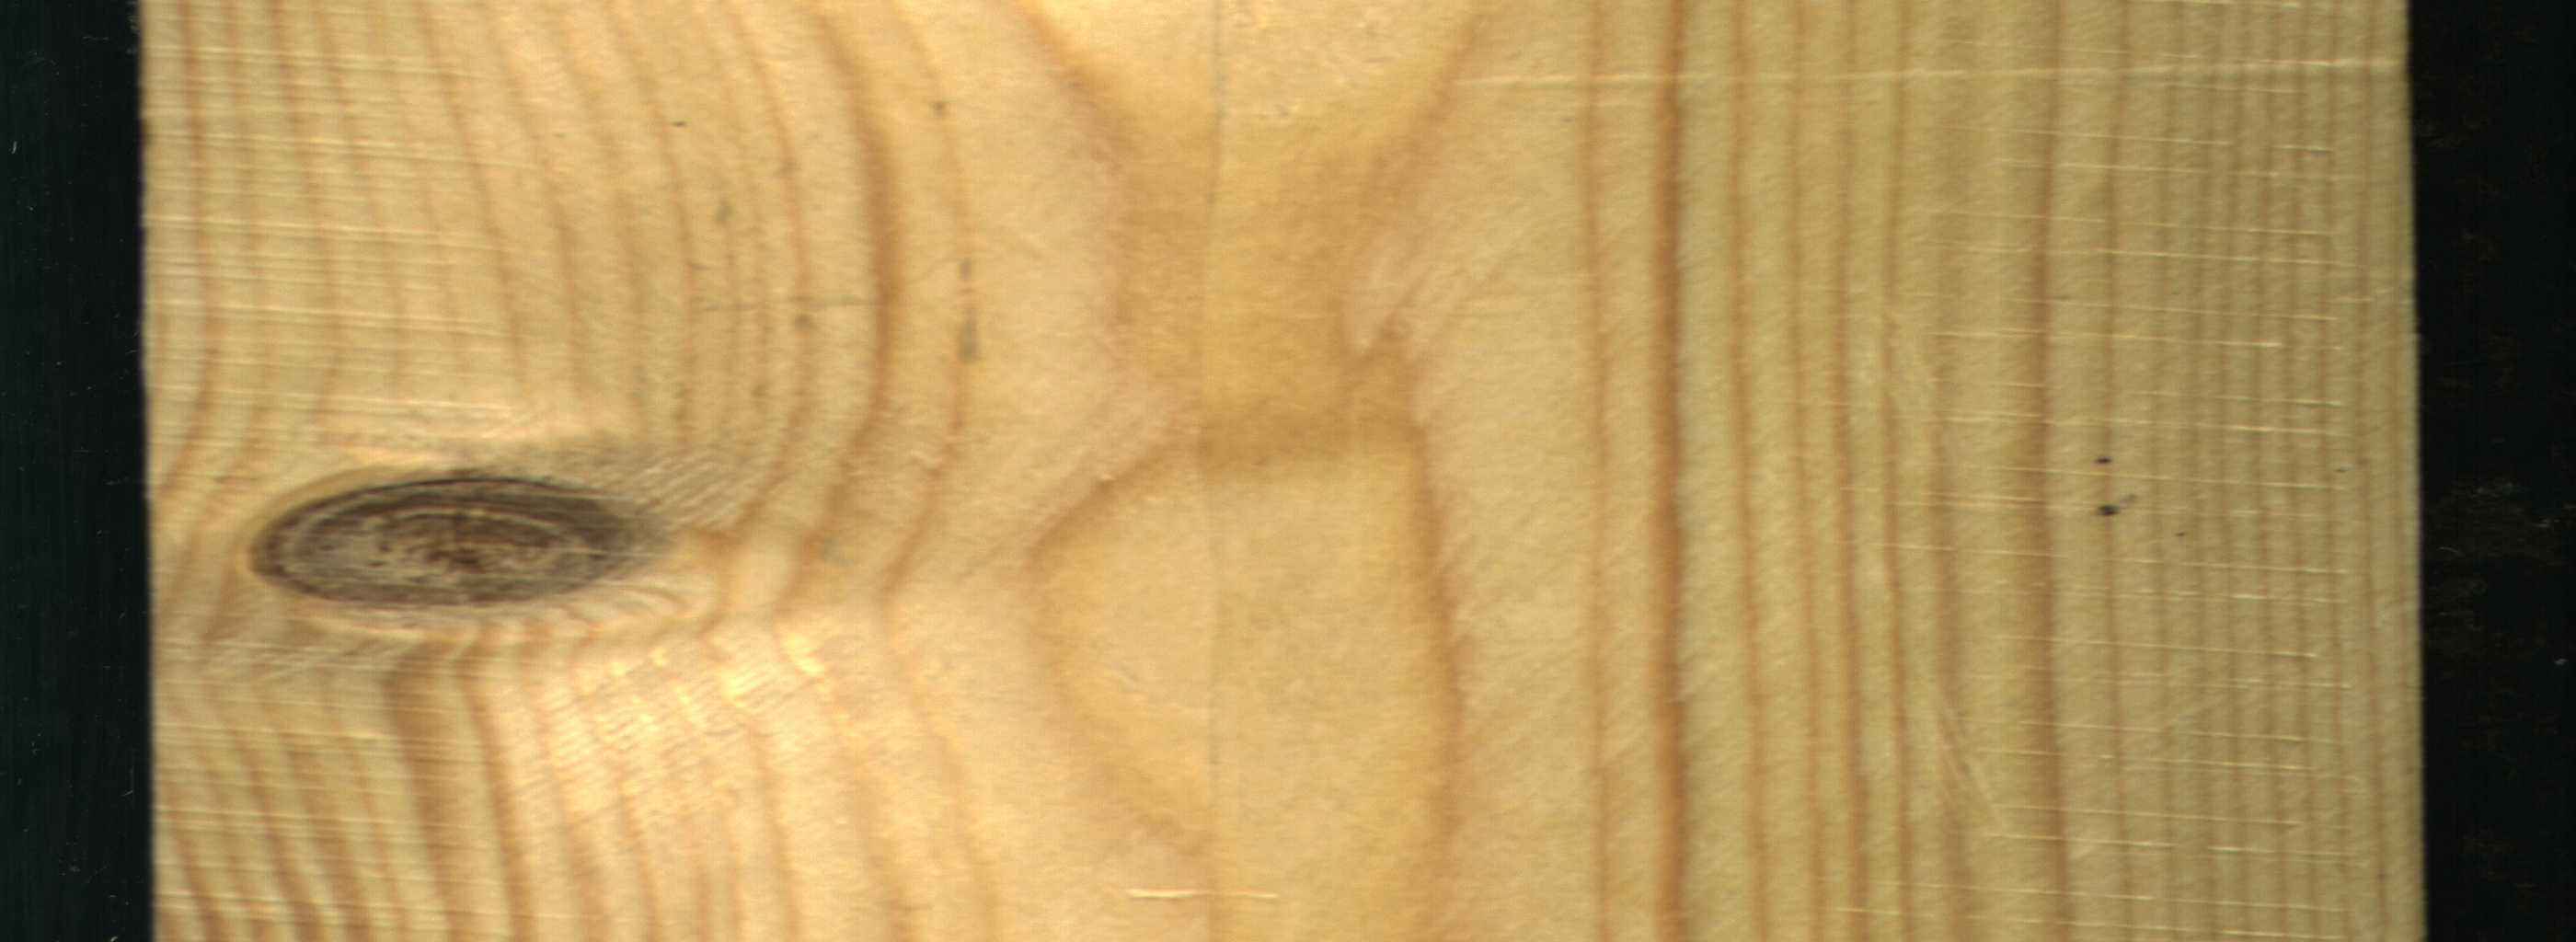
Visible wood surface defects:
Live_Knot